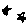
Label: star